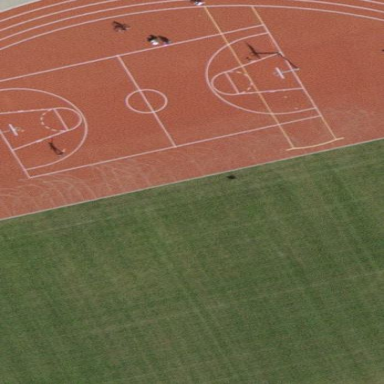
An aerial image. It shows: Tartan basketball court situated on pitch designated for leisure land.